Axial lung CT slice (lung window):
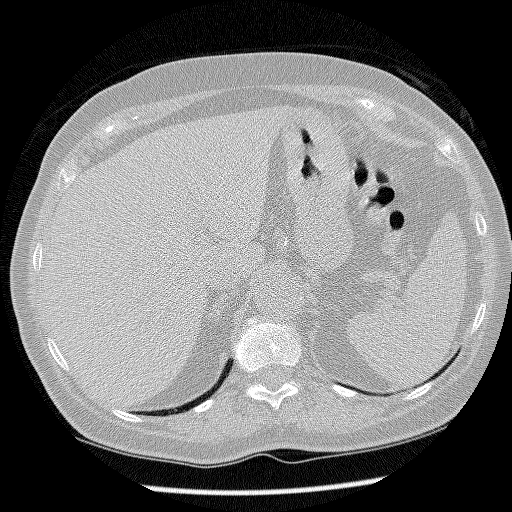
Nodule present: no